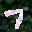
Label: 7